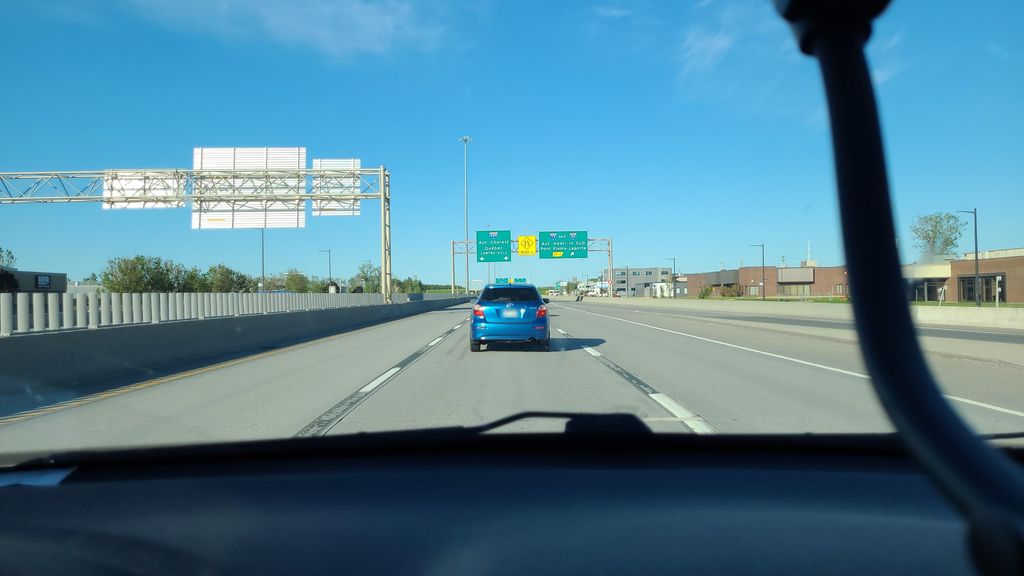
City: quebec_city